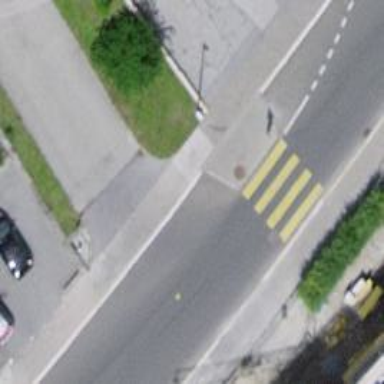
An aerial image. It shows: Kerb serving as barrier.